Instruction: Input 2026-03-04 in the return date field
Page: home
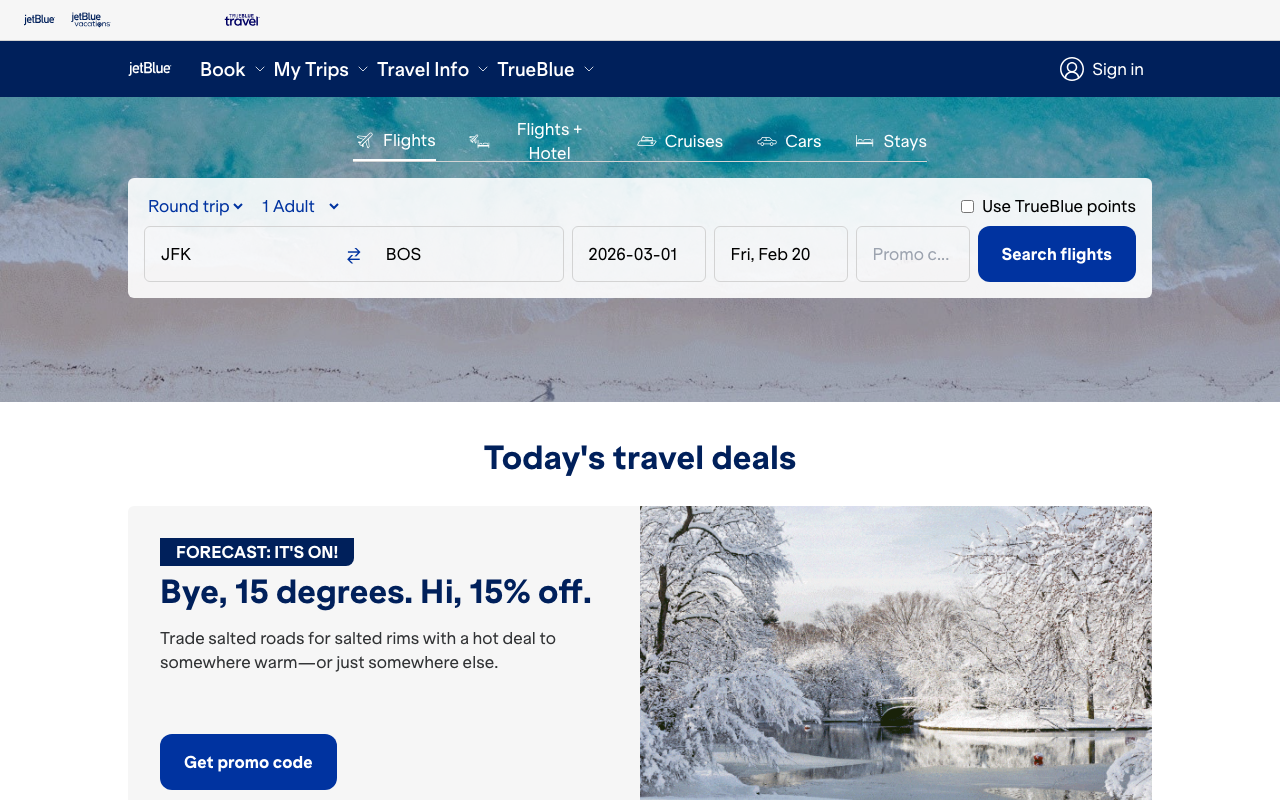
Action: type